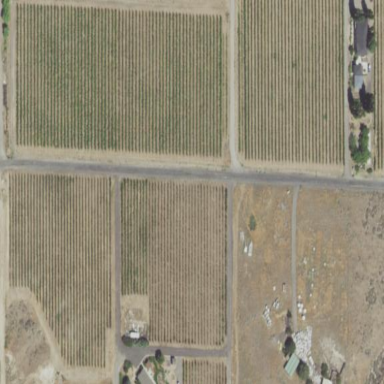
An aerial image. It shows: Vineyard where grapes are grown.